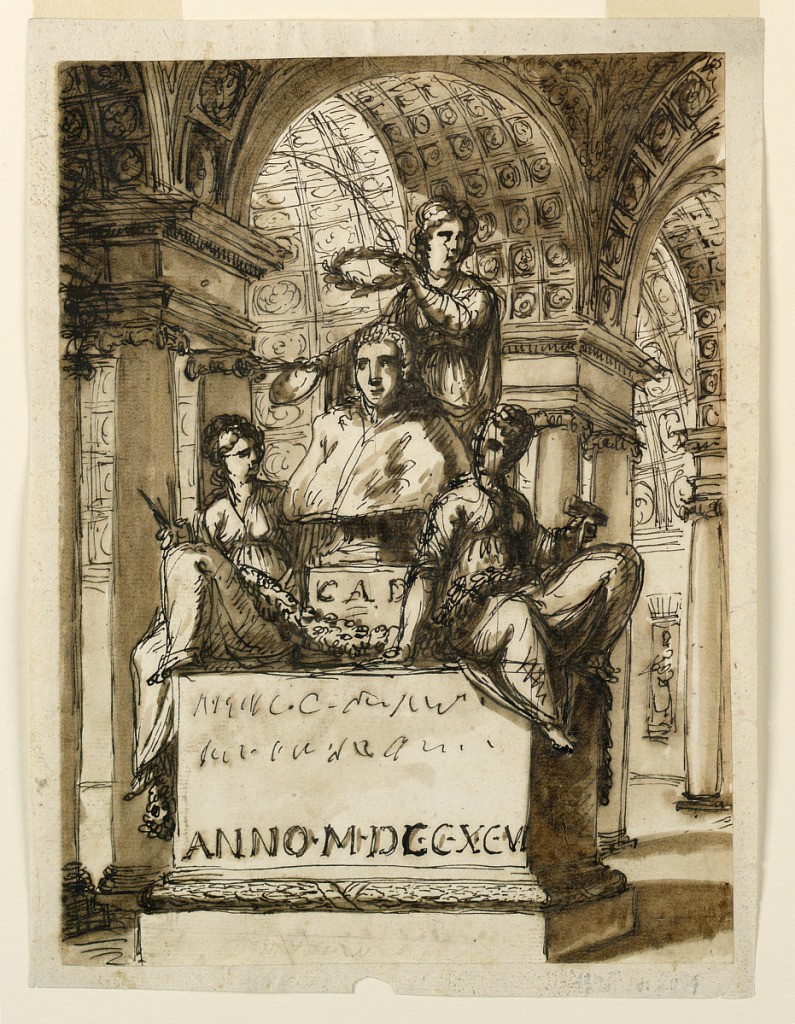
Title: Monument
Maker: Giuseppe Barberi, Italian, 1746–1809
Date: October 1796
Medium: Pen and brown ink, brush and brown wash on off-white laid paper, lined
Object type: Drawing
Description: A pedestal with the inscription and "ANNO MDCCXVI" carries the bust of the cardinal which stands upon a base with the inscription: "C A D", and is crowned by Painting standing behind it. Beside it are seated Mathematics at left, Sculpture at right. The monument stands in a hall; both are obliquely shown.